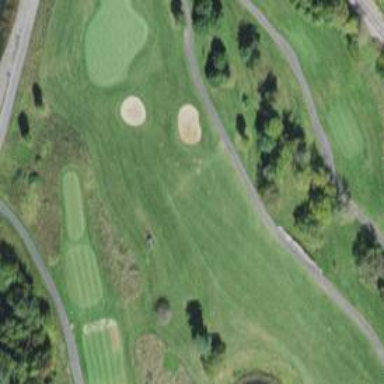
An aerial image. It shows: Golf fairway covered with lush grass.